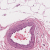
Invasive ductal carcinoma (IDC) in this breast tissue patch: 0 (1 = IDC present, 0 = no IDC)